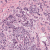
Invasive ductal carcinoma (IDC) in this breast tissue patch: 1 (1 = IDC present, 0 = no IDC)